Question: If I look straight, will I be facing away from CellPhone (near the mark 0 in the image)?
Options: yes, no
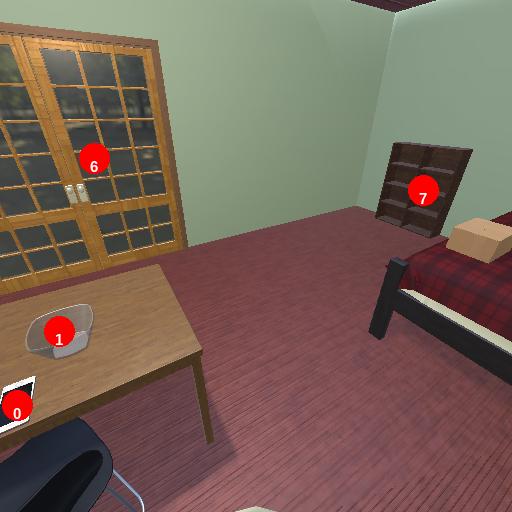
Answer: yes